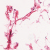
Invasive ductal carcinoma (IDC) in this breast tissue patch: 0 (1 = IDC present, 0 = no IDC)